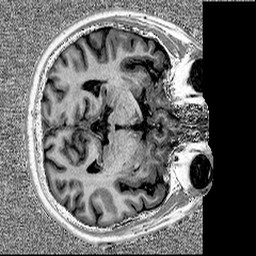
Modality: MP2RAGE
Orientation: axial
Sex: male